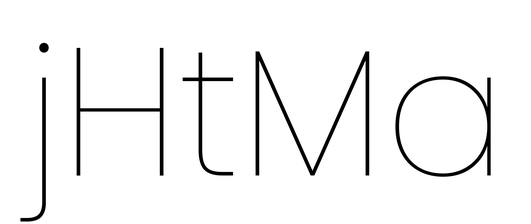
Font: Poppins-Thin